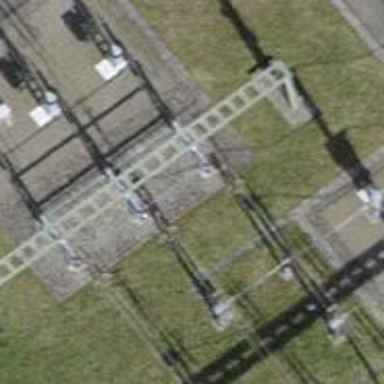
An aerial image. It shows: Insulator used in power systems.